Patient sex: F
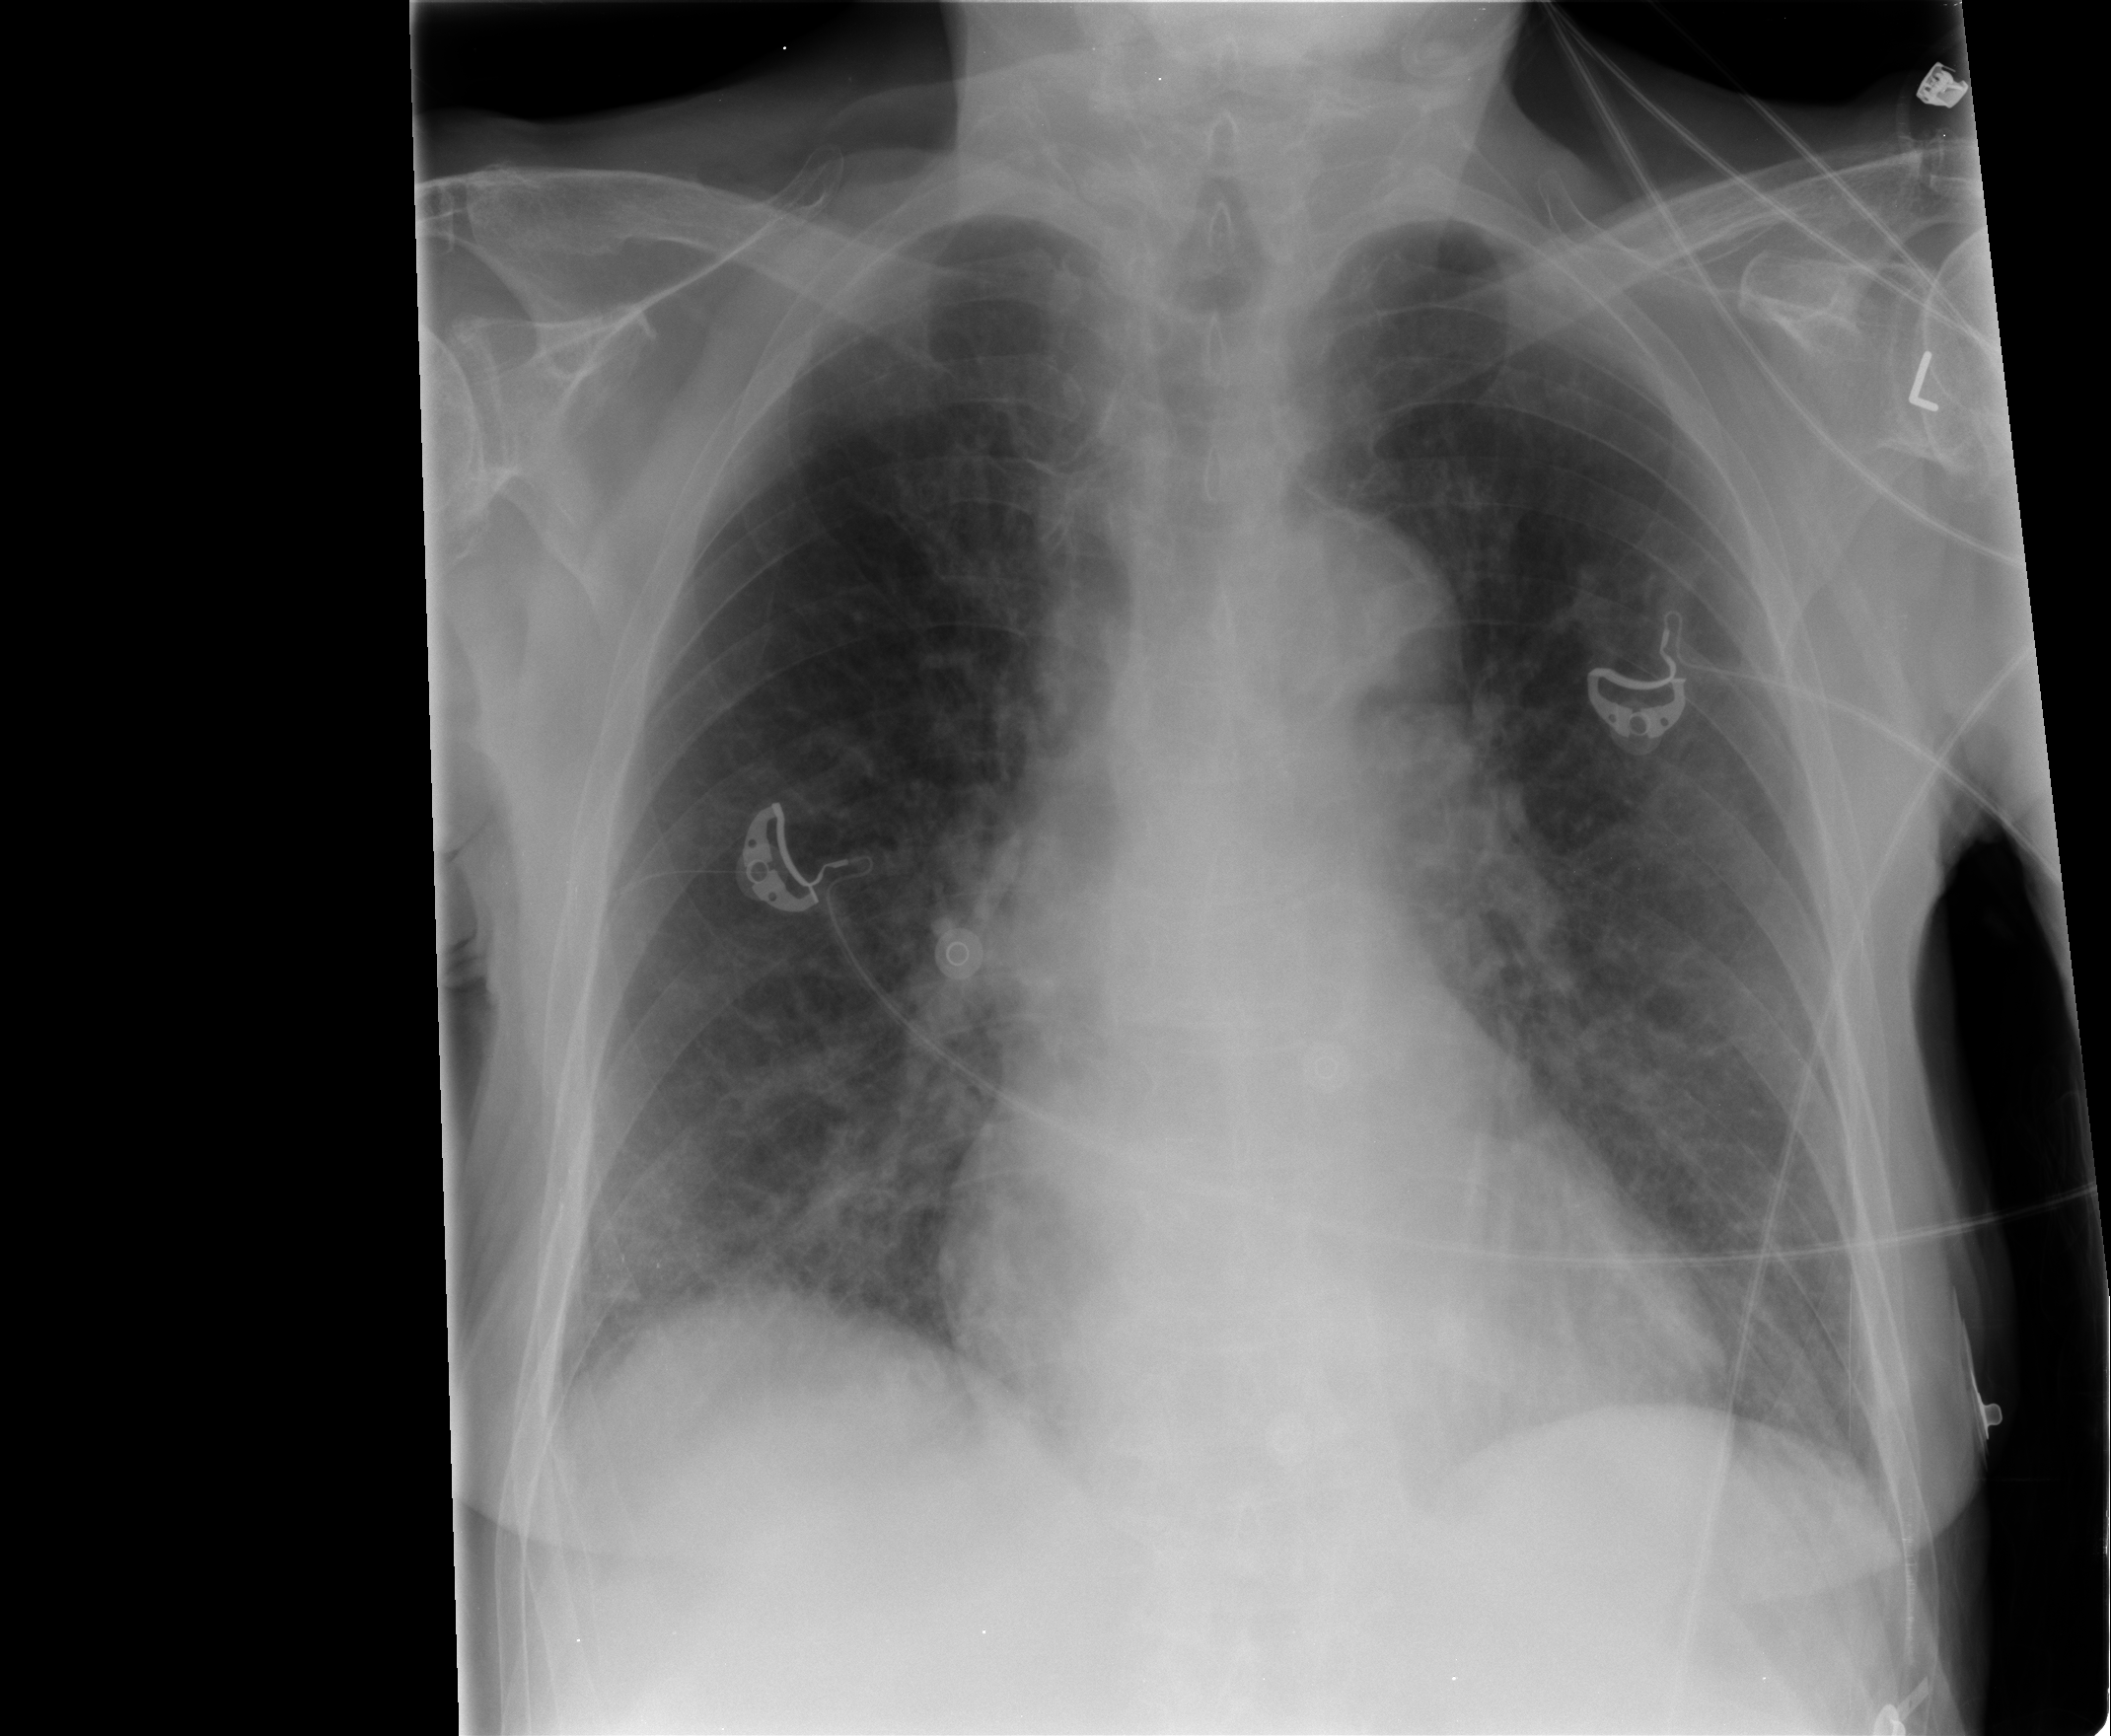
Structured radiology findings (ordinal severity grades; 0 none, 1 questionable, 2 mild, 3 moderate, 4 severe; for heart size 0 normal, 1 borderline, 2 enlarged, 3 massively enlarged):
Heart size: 1
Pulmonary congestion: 2
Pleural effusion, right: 0
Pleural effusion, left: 0
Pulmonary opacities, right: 2
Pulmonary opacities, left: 2
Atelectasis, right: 2
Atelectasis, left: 2